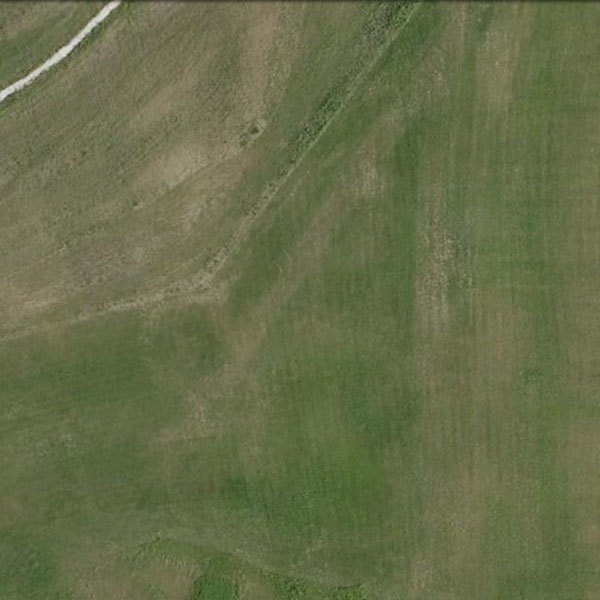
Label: Meadow